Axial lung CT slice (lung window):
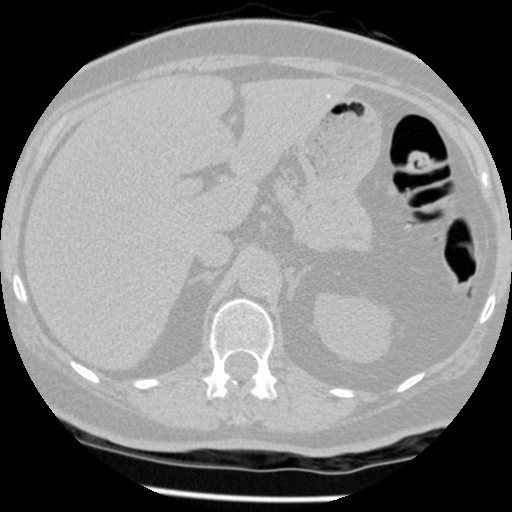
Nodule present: no